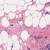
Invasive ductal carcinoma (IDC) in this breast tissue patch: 1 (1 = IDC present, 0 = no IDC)